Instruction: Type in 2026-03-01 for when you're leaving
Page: home
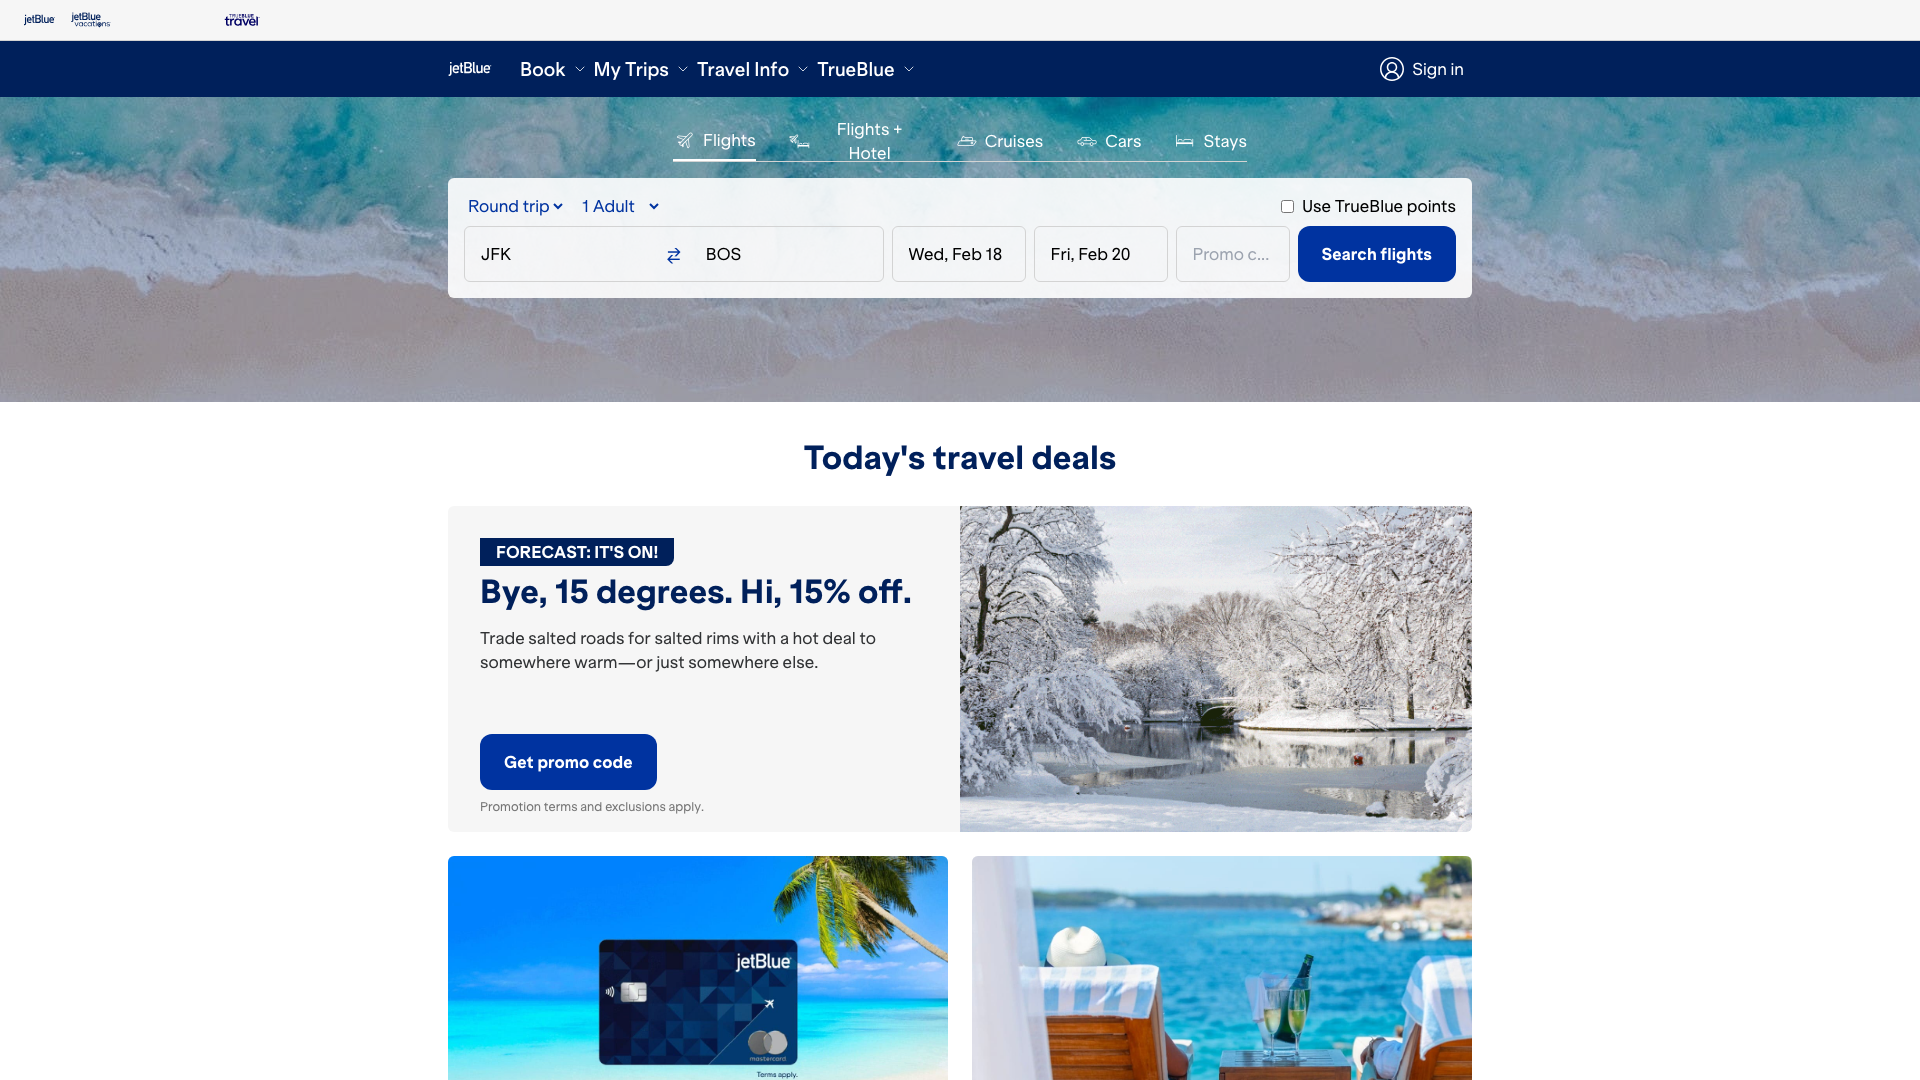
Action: type